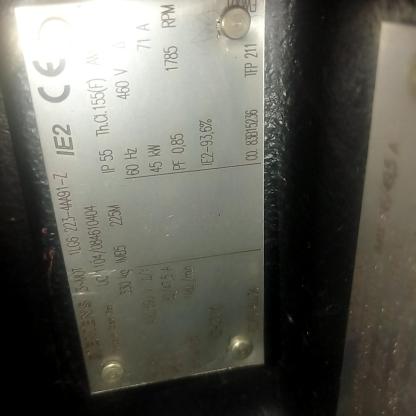
Klasa: tabliczka-znamionowa